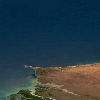
Label: water